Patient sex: M
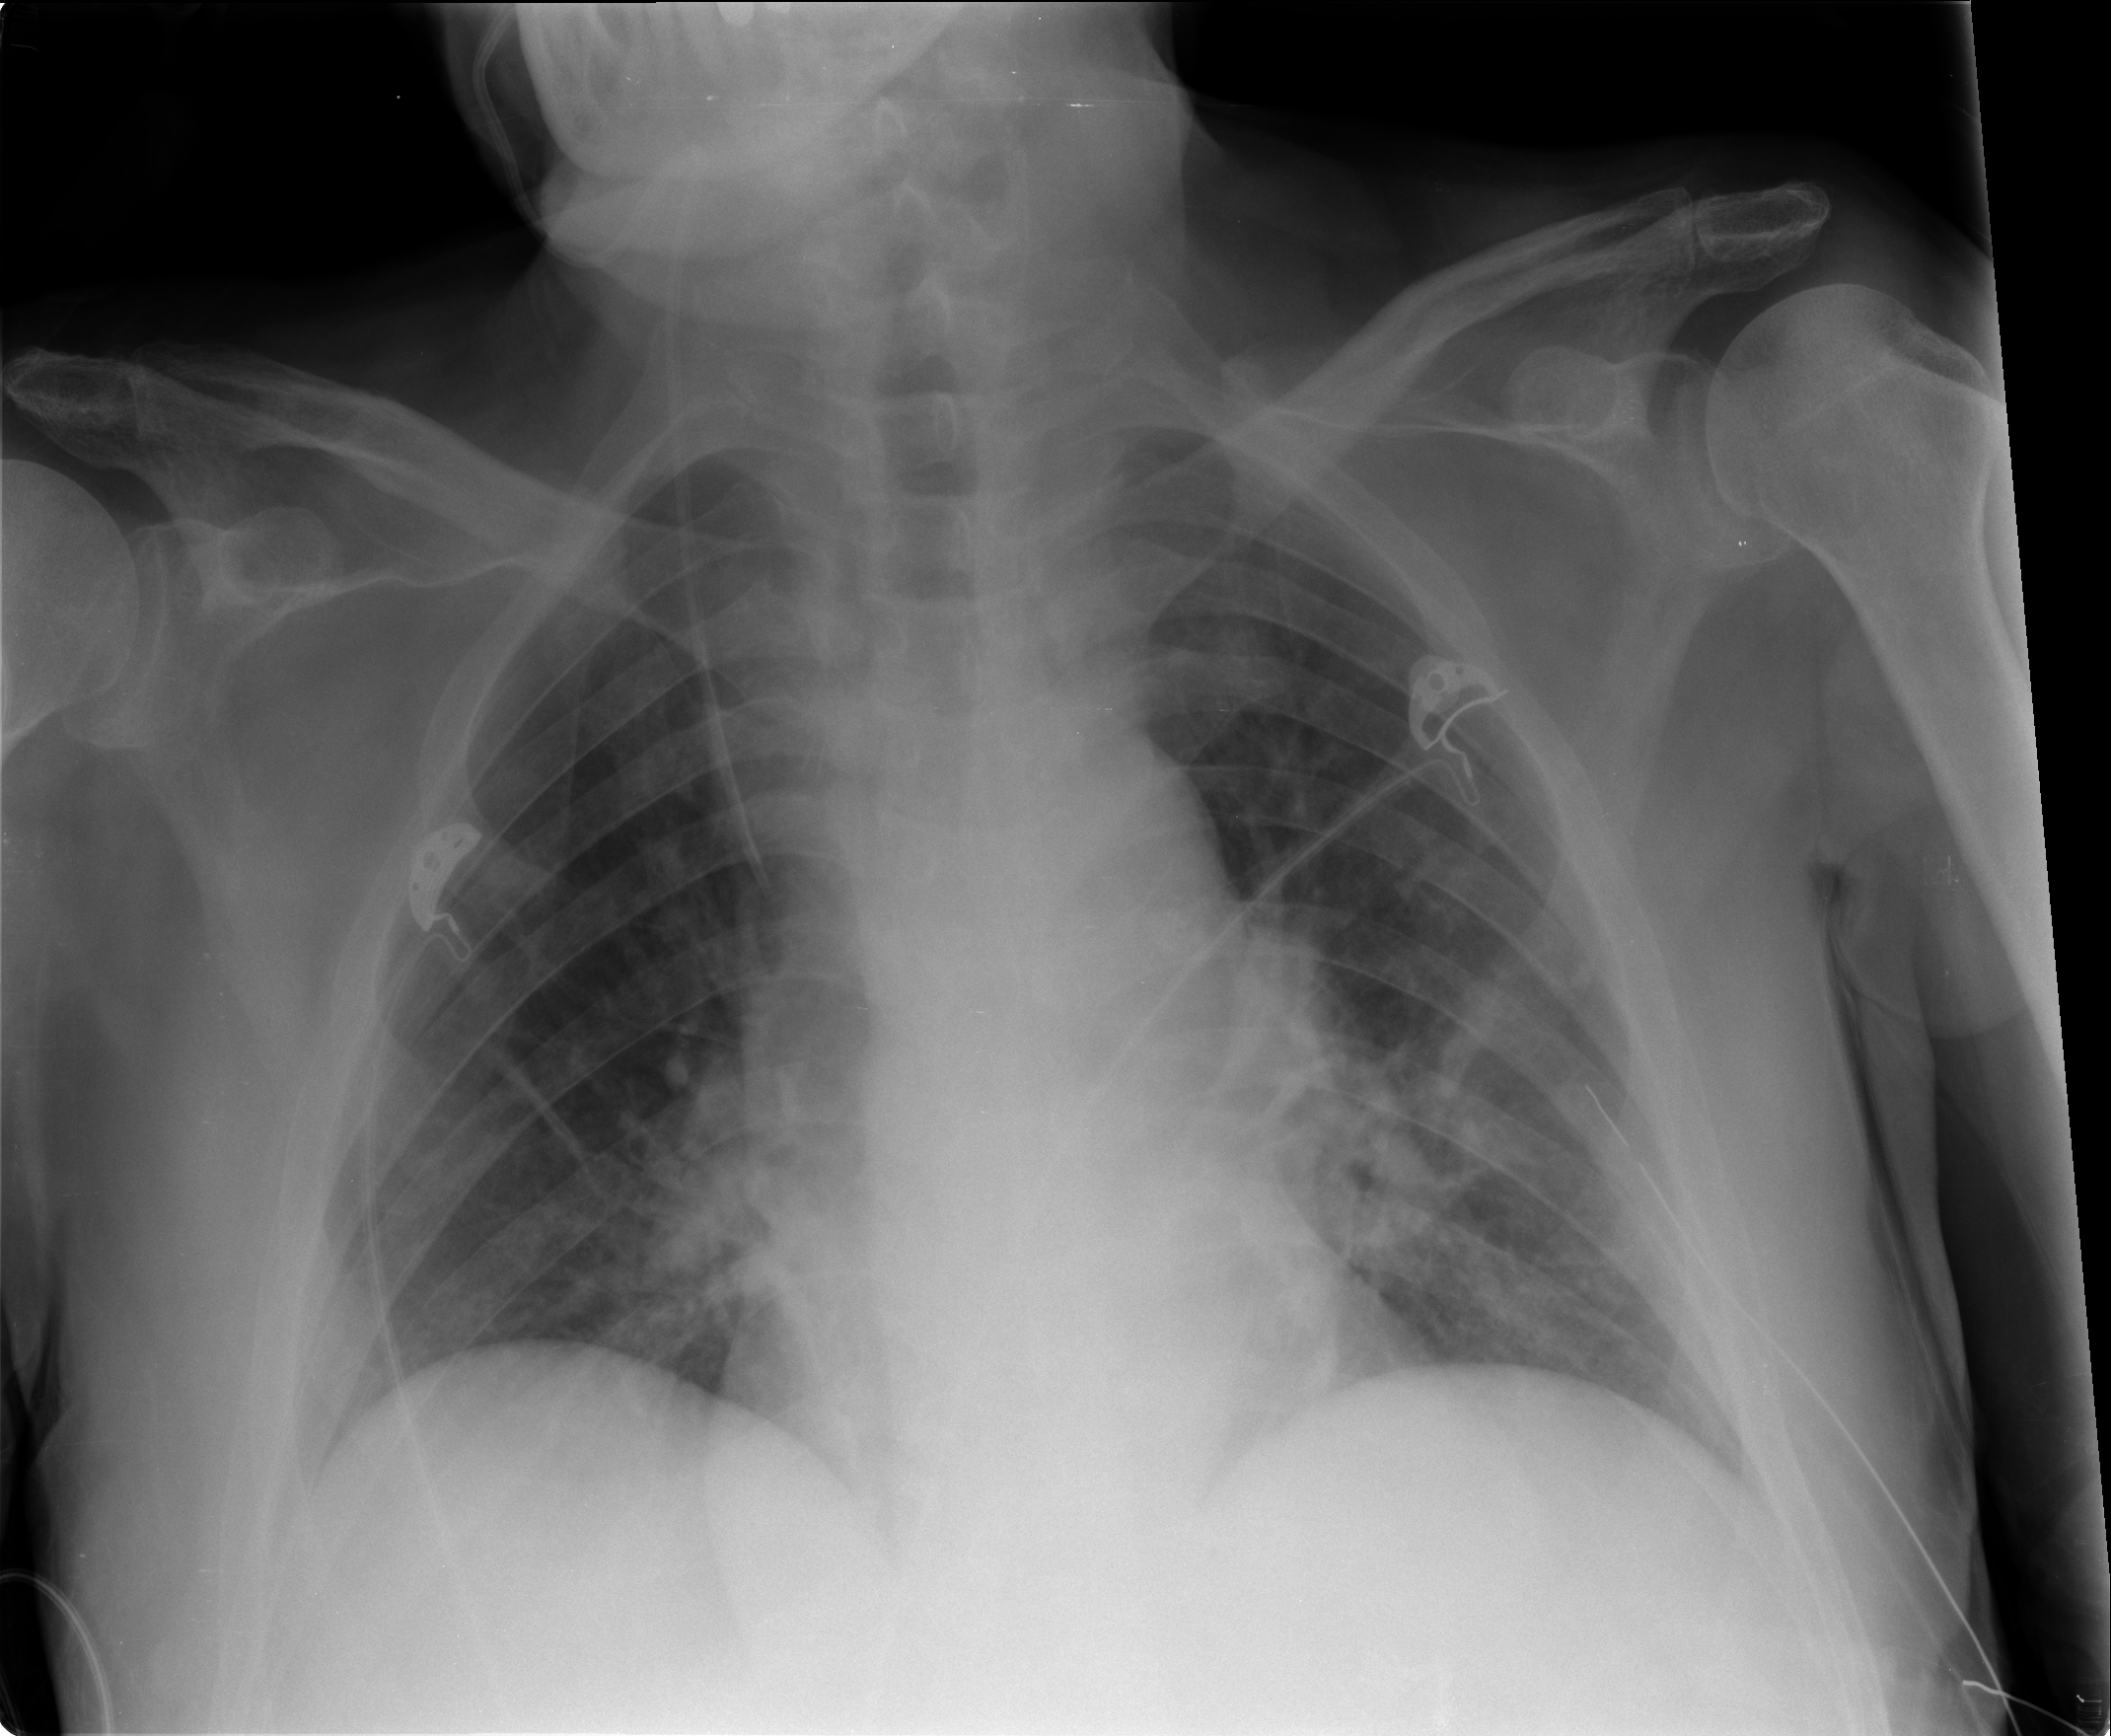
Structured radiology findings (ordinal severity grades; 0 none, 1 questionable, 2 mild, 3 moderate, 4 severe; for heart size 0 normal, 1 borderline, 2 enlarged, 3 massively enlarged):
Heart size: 0
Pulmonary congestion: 1
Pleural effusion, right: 0
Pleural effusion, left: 0
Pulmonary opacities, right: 0
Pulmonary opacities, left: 1
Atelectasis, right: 0
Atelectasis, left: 2